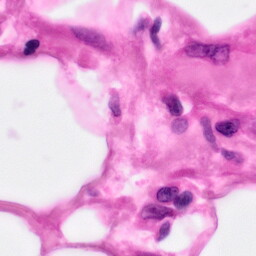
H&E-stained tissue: Pancreatic